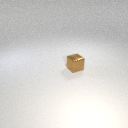
small brown metal cube